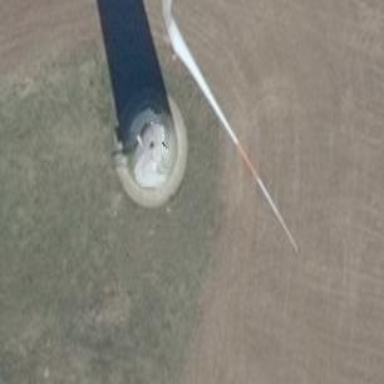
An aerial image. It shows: Wind generator using horizontal axis wind turbines.